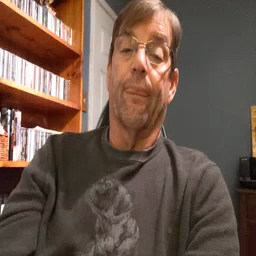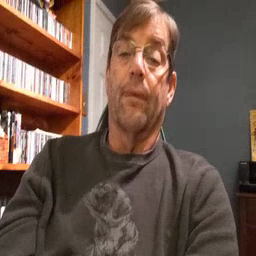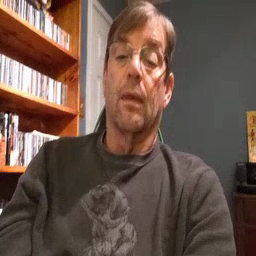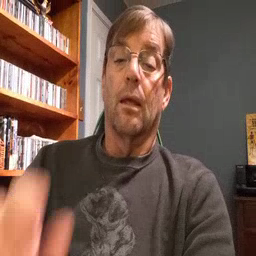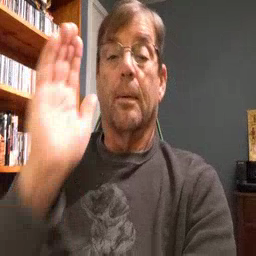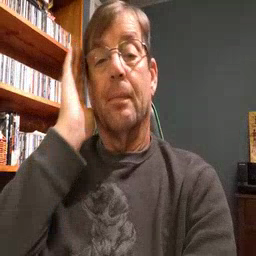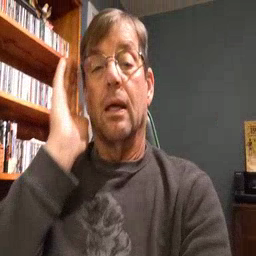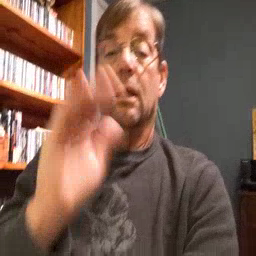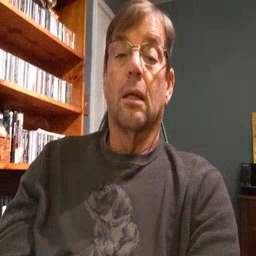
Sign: bed